Question: I've been using Marionette for a week now and it really made my life easier!
Right now I need to be able to notify a user when a collection or model is being fetched, because some views take a significant amount of time to render/fetch. To give an example I've made a small mockup:

When a user clicks on a category, a collection of all items within that category need to be loaded. Before The collection is fetched I want to display a loading view as seen in the image (view 1). What would be an elegant solution to implement this. I've found the following post where a user enables a fetch trigger: <URL> . This seems to work but not really like I wanted to. This is something I came up with:
'''
var ItemThumbCollectionView = Backbone.Marionette.CollectionView.extend({
collection: new ItemsCollection(userId),
itemView: ItemThumbView,
initialize: function(){
this.collection.on("fetch", function() {
//show loading view
}, this);
this.collection.on("reset", function() {
//show final view
}, this);
this.collection.fetch();
Backbone.history.navigate('user/'+identifier);
this.bindTo(this.collection, "reset", this.render, this)
}
});
'''
It would be nice though If I could have an optional attribute called 'LoadItemView' for example. Which would override the itemView during a fetch. Would this be a good practice in your opinion?
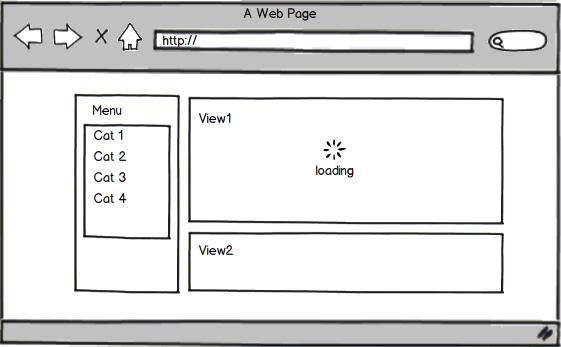
Answer: A few days ago, Derick Bailey posted a possible solution in the Marionette Wiki: <URL>